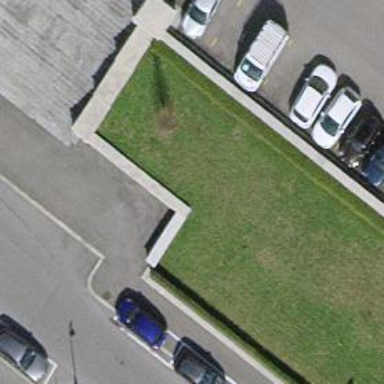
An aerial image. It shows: Asphalt sidewalk along the footway.